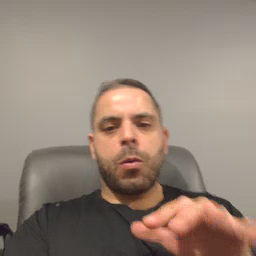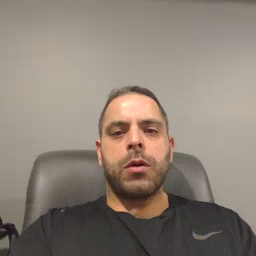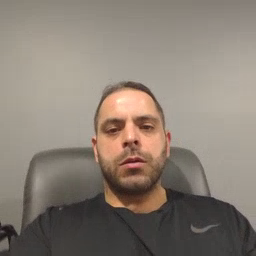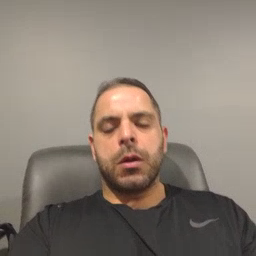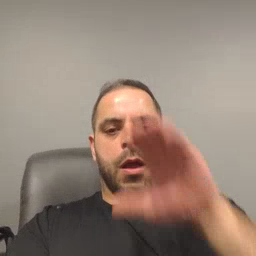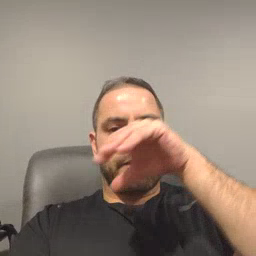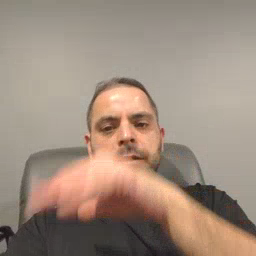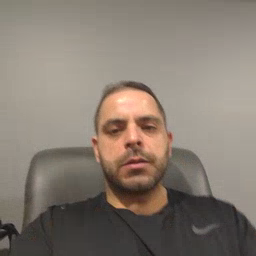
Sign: elephant